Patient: sex F, age 65
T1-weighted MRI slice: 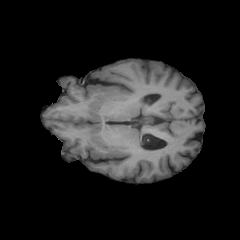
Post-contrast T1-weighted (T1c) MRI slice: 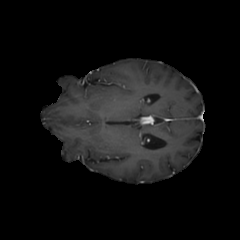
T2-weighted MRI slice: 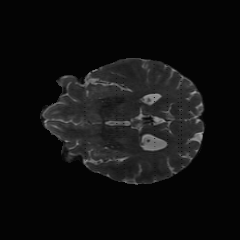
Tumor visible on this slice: no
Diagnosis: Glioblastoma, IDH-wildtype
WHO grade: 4